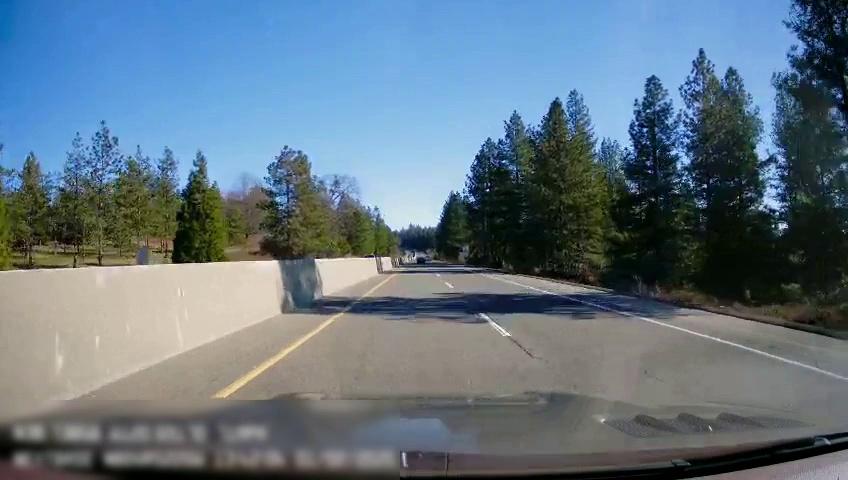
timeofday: Day
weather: Sunny
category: Drivable Space
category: Lanes | Alternate Lane
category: Lanes | Current Lane
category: Lanes | Alternate Lane
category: Traffic | Signs